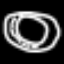
Label: donut